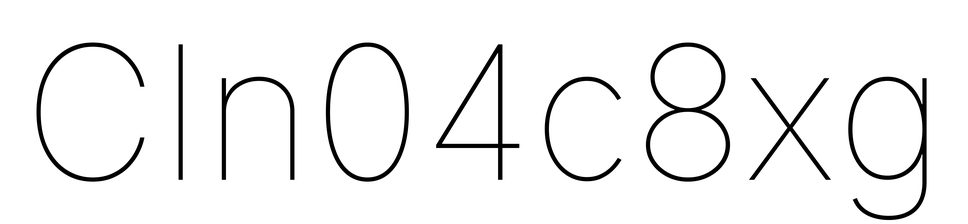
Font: Inter_Thin